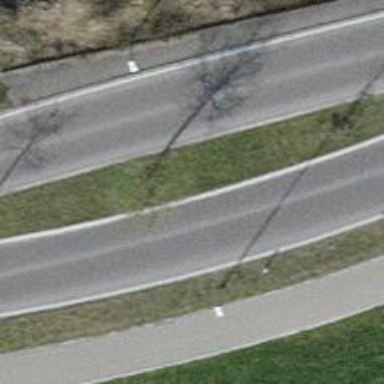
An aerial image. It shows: Primary road with asphalt surface.